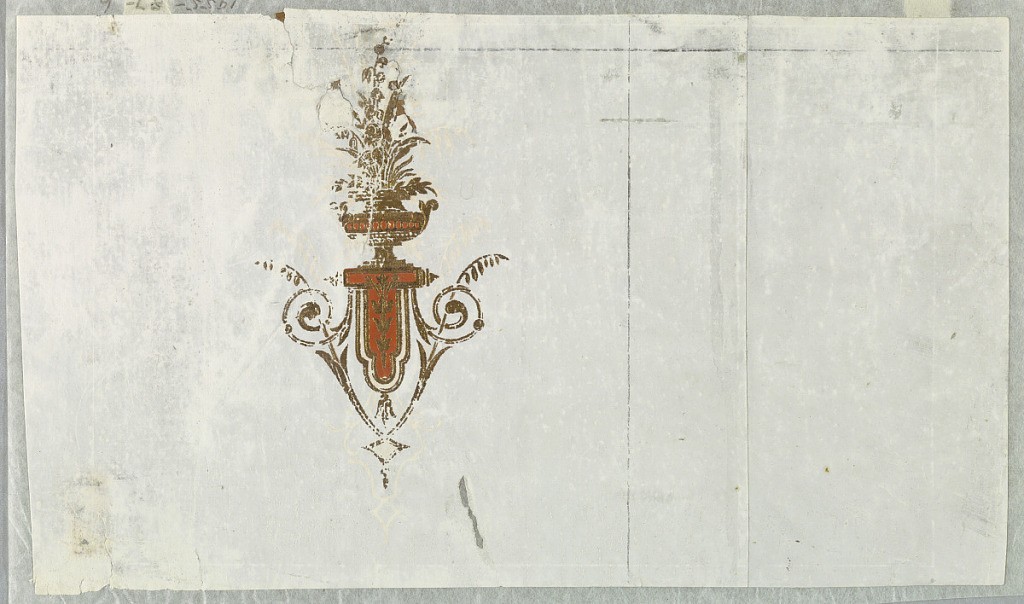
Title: Sidewall
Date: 1850–55
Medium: Block-printed, stamped gold foil, paper
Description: Two incomplete widths, with light gray ground, joined. Against one width is stamped in gold, with dull red details, the single motif of an urn with flowers, supported by a lambrequin and opposing scrolls and vines.